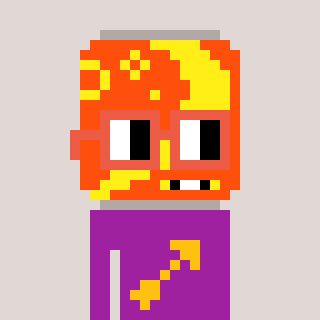
a pixel art character with square orange glasses, a pop-shaped head and a magenta-colored body on a warm background